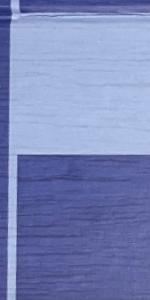
Label: Empty